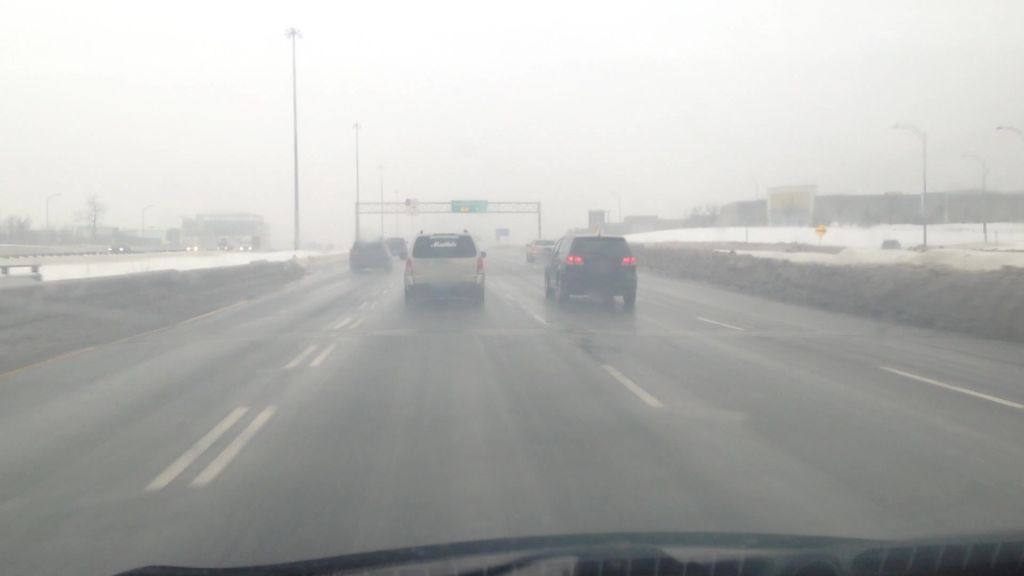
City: montreal